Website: walmart
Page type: address-validator
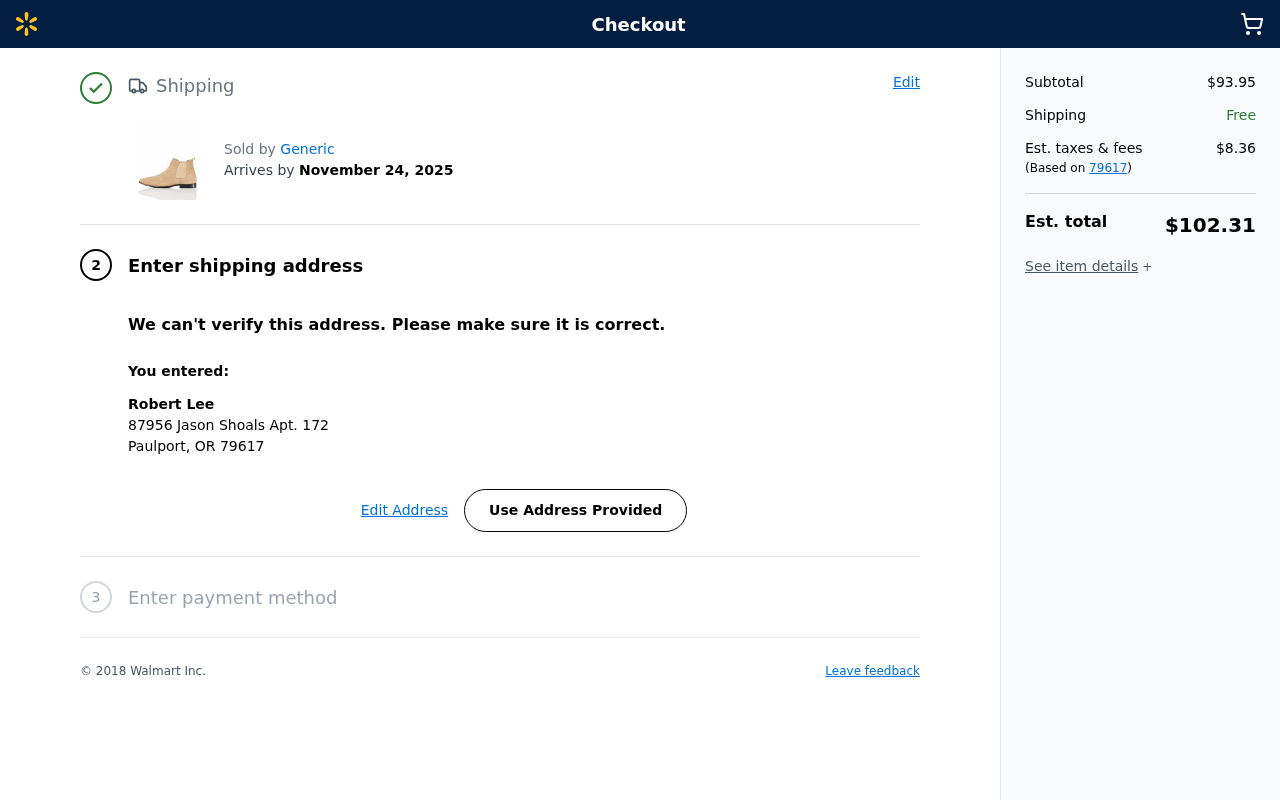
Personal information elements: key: PII_CITY_STATE_ZIP
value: Paulport, OR 79617
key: PII_FULLNAME
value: Robert Lee
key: PII_POSTCODE
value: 79617
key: PII_STREET
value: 87956 Jason Shoals Apt. 172
Product elements: key: PRODUCT1_BRAND
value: Generic
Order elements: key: ORDER_DELIVERY_DATE
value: November 24, 2025
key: ORDER_SUBTOTAL
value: $93.95
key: ORDER_SHIPPING_COST
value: Free
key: ORDER_TAX
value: $8.36
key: ORDER_TOTAL
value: $102.31